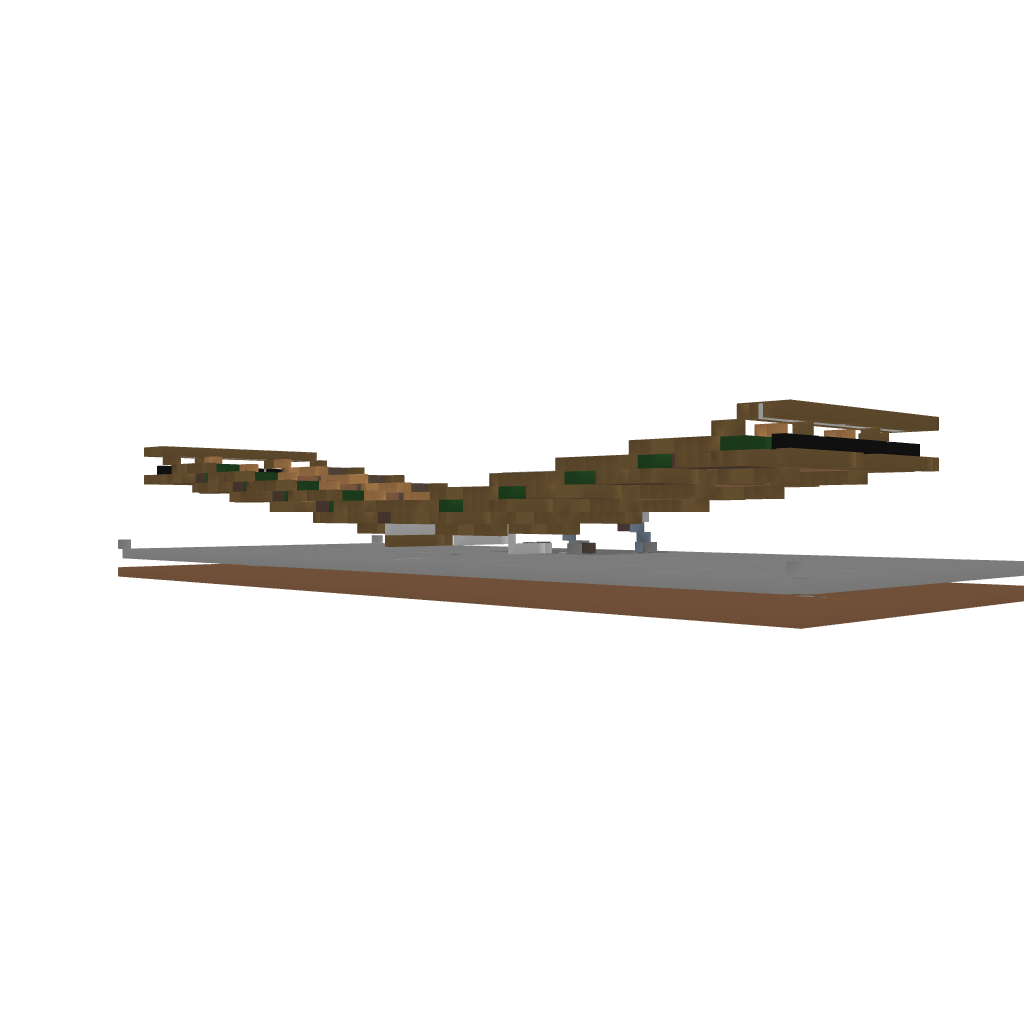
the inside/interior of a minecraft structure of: Semi-AutoFarm